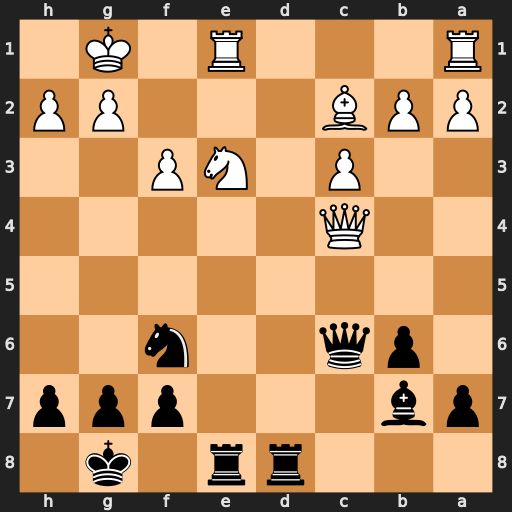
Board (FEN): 3rr1k1/pb3ppp/1pq2n2/8/2Q5/2P1NP2/PPB3PP/R3R1K1
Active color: b
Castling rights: -
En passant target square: -
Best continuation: Rxe3 Qxc6 Rxe1+ Rxe1 Bxc6